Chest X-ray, PA view. Patient: 77 years old, sex M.
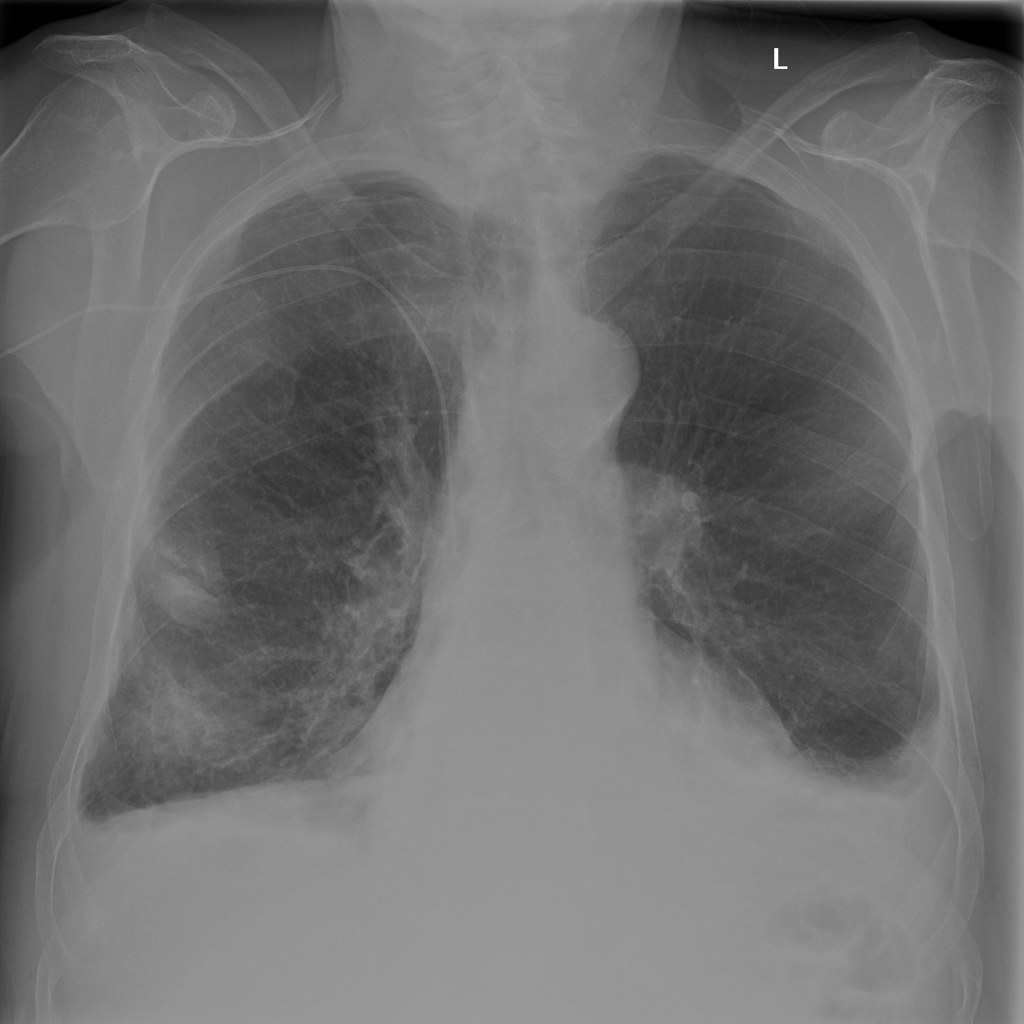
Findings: Effusion, Pneumothorax